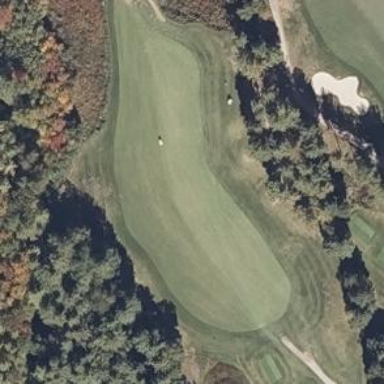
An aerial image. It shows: Scenic golf fairway.